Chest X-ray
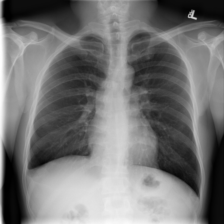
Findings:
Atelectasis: negative
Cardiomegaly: negative
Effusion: negative
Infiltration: negative
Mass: negative
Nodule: negative
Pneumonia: negative
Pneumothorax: negative
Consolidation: negative
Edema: negative
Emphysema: negative
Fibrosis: negative
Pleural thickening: negative
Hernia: negative